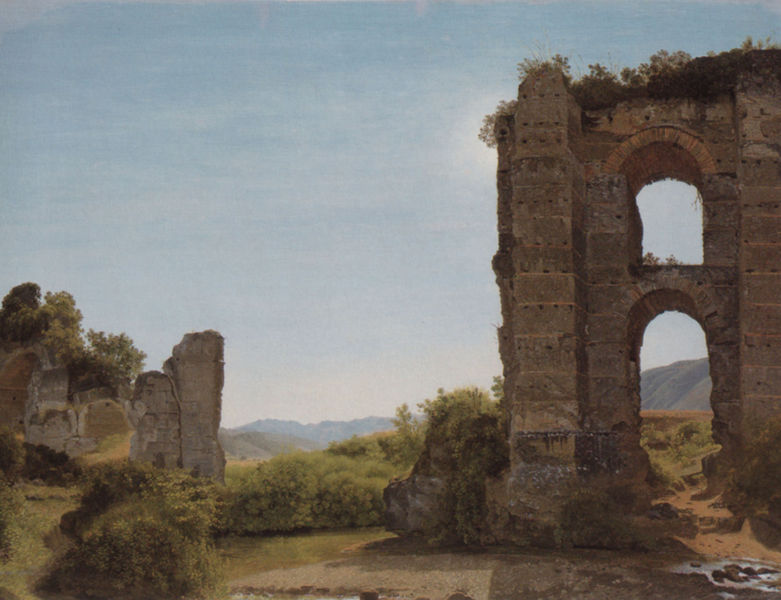
Titel: Ruinen in der Umgebung Roms
Künstler: Johann Martin von Rohden
Standort: Hamburg
Institution: Kunsthalle
Schlagwörter: baum, berg, blau, blätter, felsen, himmel, schatten, wasser, weiß, wolken, aquarell, bäume, fluss, grün, landschaft, ocker, sand, teich, ufer, braun, fenster, grau, hell, hintergrund, licht, schwarz, tür, blick, gras, weg, wiese, beige, malerei, alt, architektur, stein, steine, öl, bach, ebene, einsamkeit, erde, ferne, gräser, horizont, hügel, natur, strauch, weite, busch, büsche, gebüsch, kirche, sonne, sträucher, wege, boden, blatt, pflanze, pflanzen, höhle, tal, ranken, hellblau, aussicht, klar, pfütze, sommer, bogen, süden, mittag, berge, fels, gebirge, hang, mauer, bergkette, platz, rundbogen, stille, romantik, realistisch, menschenleer, tor, bögen, eingang, fugen, ruine, burg, stockwerk, torbogen, mauerwerk, loch, ruinen, löcher, gemäuer, landschaftsbild, bewachsen, quader, mauern, antik, rundbögen, grotte, unkraut, höhenzug, zerstört, einfahrt, gesträuch, kulisse, tempel, aquädukt, viadukt, erinnerung, gemölde, verfallen, aquadukt, zerfall, bewuchs, etage, fensterbögen, aqua, steinblöcke, fensterbogen, arke, landhscaft, landschaftsgemälde, klarer himmel, setein, südländische landschaft, wokenlos, bewachsne, plattkirchenruine